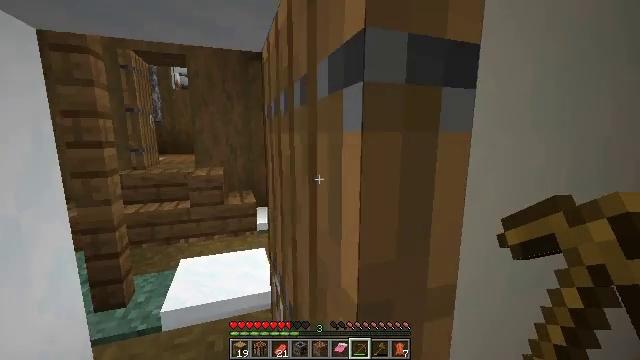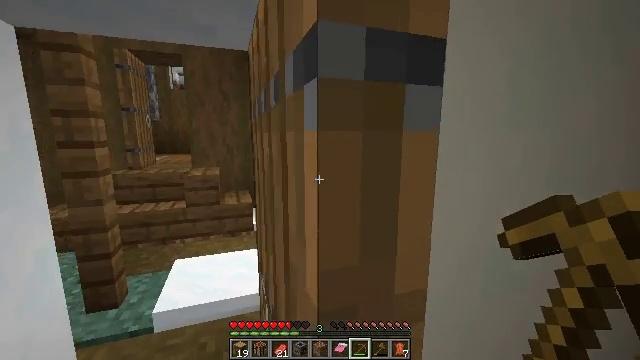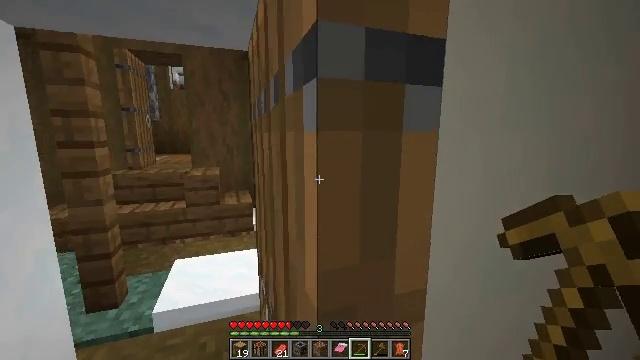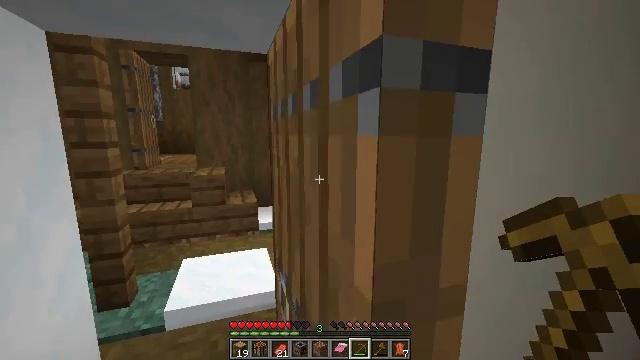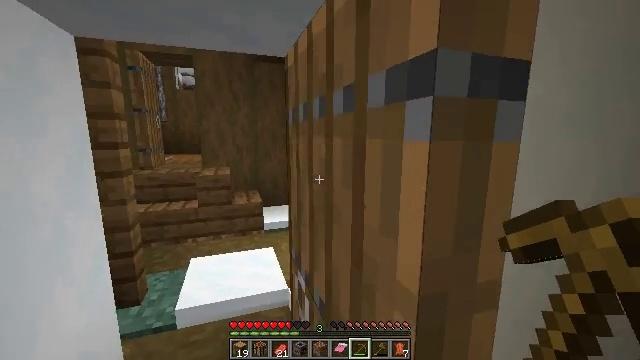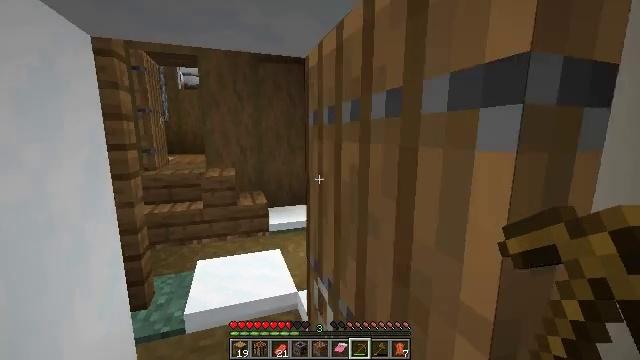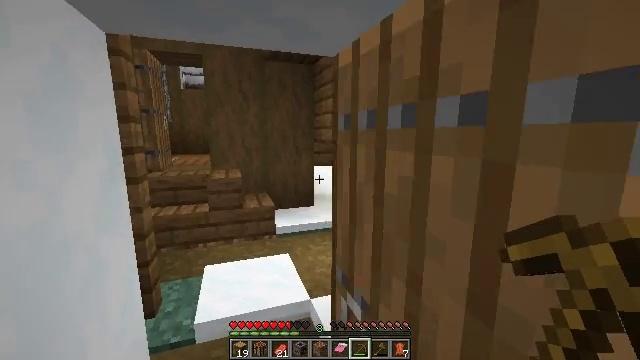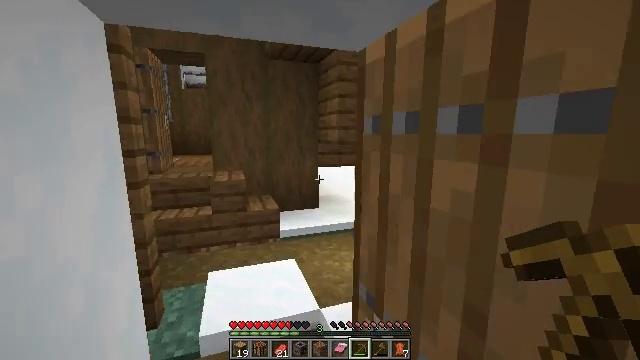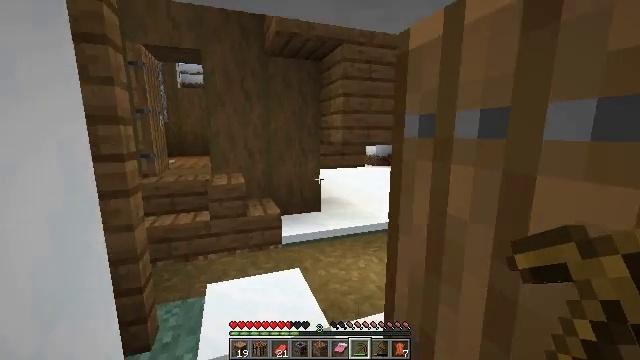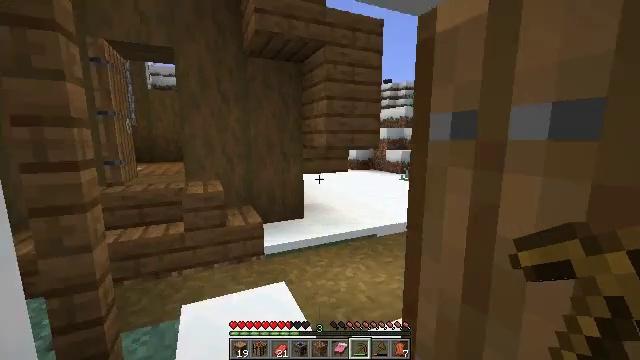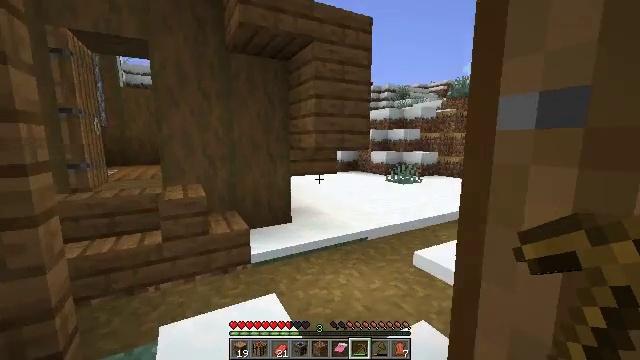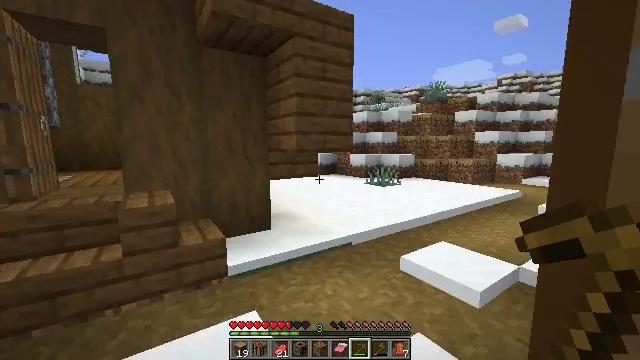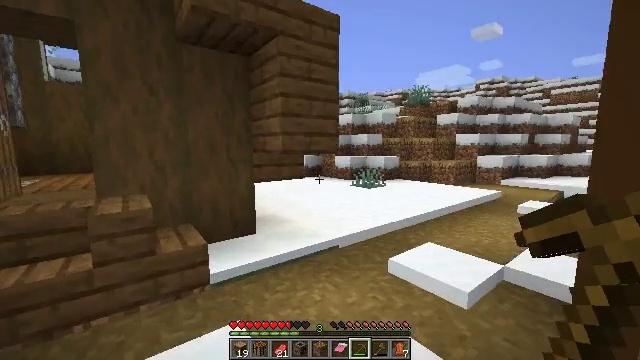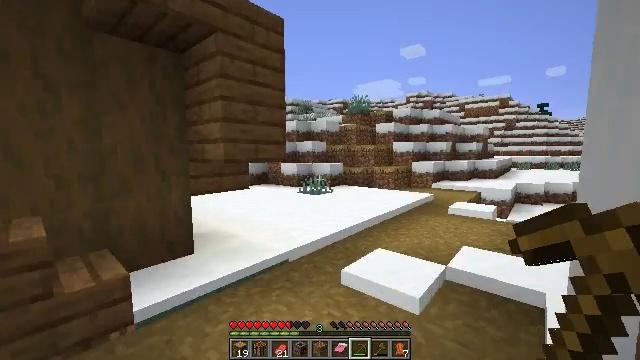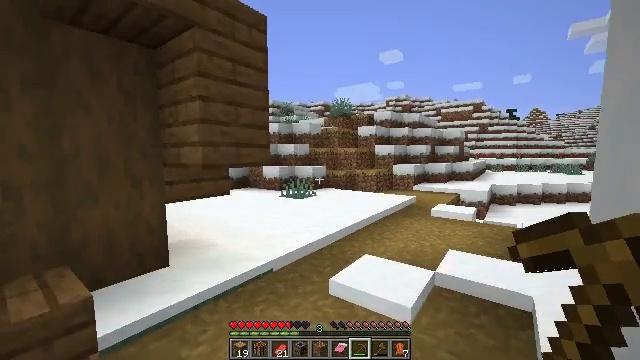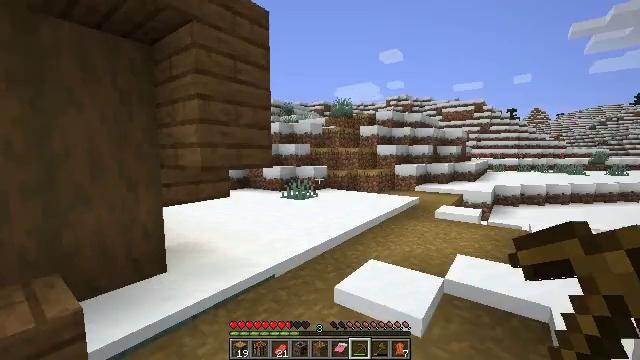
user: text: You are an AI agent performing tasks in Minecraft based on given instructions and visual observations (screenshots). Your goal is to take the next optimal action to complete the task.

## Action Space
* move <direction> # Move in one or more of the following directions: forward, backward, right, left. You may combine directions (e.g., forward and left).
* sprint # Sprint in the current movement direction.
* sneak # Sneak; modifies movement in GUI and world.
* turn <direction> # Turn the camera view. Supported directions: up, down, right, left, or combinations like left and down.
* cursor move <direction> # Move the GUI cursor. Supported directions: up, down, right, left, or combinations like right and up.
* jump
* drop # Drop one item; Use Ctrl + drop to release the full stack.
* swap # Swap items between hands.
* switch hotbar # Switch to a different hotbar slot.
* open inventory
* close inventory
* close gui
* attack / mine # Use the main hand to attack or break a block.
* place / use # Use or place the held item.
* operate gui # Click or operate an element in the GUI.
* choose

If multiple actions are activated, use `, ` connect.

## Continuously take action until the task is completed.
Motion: motion action
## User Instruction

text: Attack the lantern to recycle it.
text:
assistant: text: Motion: move forward
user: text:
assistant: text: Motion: move forward and move left
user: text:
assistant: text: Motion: move forward and move left
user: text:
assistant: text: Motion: move forward and move left
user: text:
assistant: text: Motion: move forward and move left
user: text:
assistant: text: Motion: move forward and move left
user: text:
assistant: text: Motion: move forward and move left
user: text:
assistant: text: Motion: move forward and move left
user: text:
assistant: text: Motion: move forward and move left, turn right
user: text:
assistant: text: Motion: move forward and move left, turn right
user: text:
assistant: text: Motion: move forward, turn right
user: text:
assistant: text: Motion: move forward, turn right
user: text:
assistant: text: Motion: move forward, turn right and up
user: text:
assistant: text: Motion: move forward, turn right
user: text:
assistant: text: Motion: move forward
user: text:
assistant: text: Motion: move forward
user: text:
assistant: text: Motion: move forward, turn right
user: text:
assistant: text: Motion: move forward, turn right
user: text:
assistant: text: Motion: move forward, turn right and up
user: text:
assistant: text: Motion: move forward, turn right
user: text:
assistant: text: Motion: move forward
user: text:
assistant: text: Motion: move forward, sprint
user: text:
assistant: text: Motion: move forward, sprint, turn right
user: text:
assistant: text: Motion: move forward, sprint, turn right
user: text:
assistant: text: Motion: move forward, sprint, turn right
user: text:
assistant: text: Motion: move forward, turn right
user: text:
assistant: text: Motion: move forward, turn right
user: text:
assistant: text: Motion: move forward, turn right, jump
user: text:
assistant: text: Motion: move forward, turn right and down, jump
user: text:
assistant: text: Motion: move forward, turn right, jump